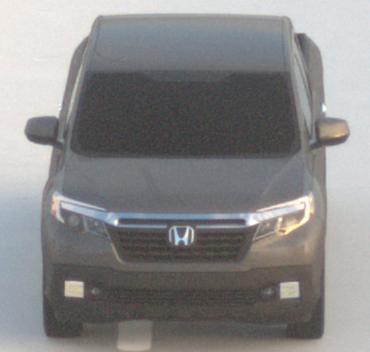
Make: Honda
Model: Ridgeline
Detailed model: Gen. 2
Model produced from: 2016
Model produced until: 2020
Doors: 4
Color: gray
Road condition: dry road
Daytime: sunrise or sunset
Contrast: low contrast